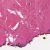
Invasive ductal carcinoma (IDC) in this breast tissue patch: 0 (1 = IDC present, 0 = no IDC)